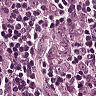
Metastatic tissue present: yes